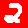
Digit: 2